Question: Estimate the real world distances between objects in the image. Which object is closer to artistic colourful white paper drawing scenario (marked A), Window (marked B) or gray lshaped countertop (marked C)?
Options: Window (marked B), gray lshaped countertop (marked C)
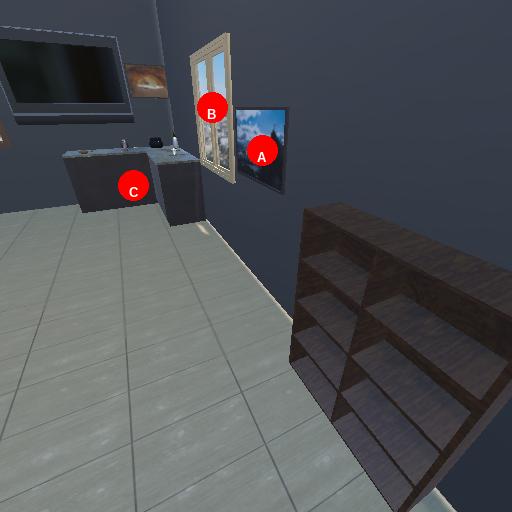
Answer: Window (marked B)